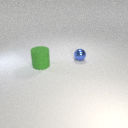
large green rubber cylinder in front of small blue metal sphere